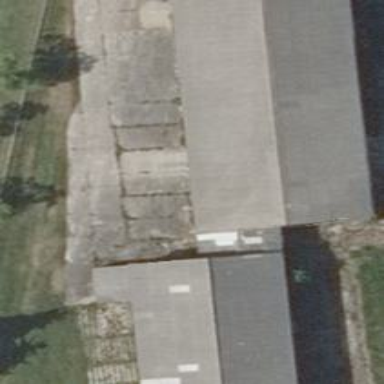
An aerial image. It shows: Gabled grey roof on farm auxiliary building. The roof is oriented along the length of the structure.